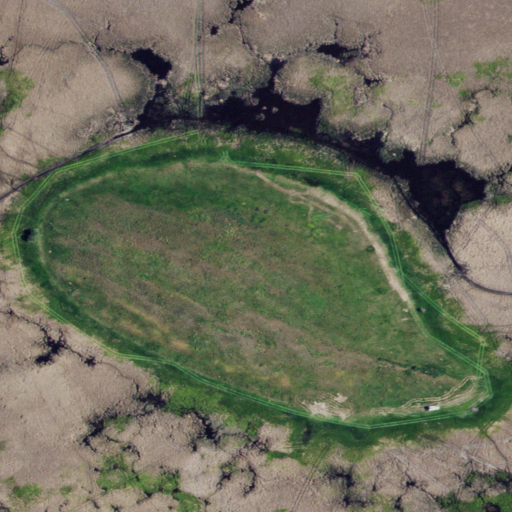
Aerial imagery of island in Idaho named Bishop Island containing herbaceous wetlands, shrub, and woody wetlands